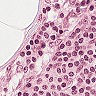
Metastatic tissue present: no